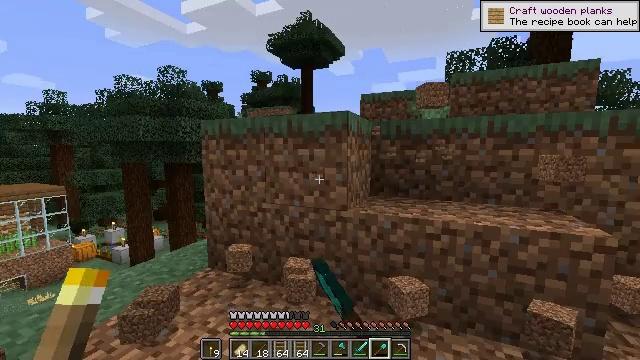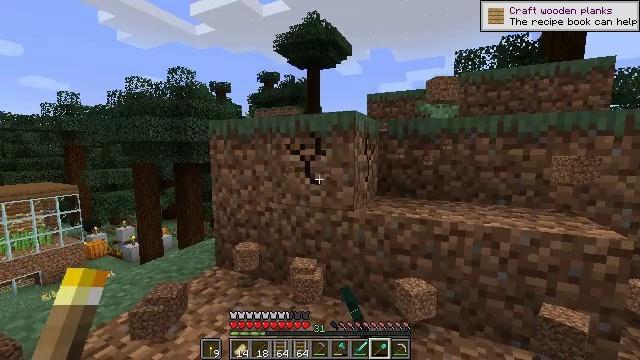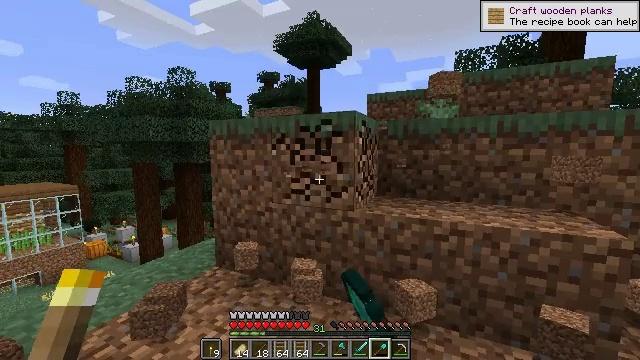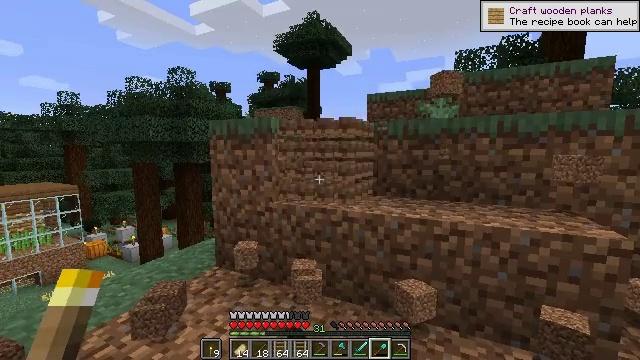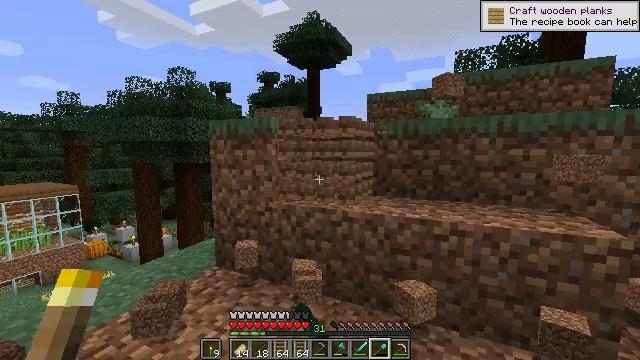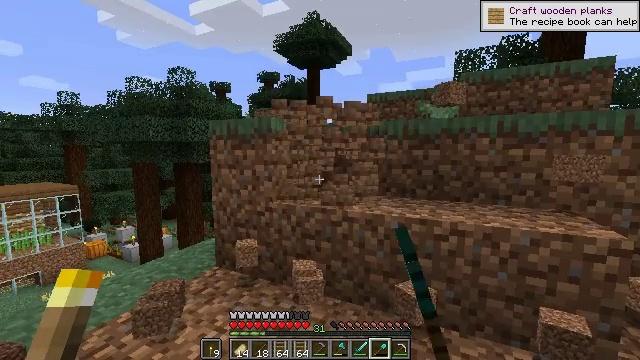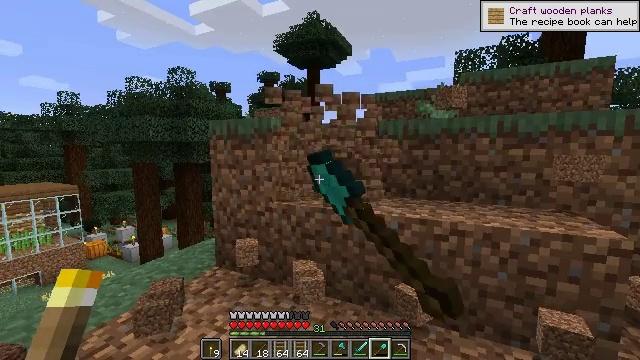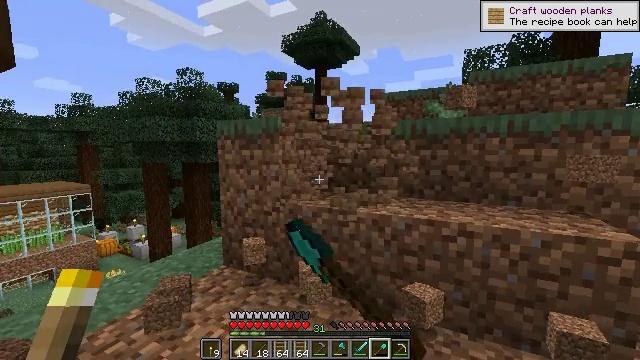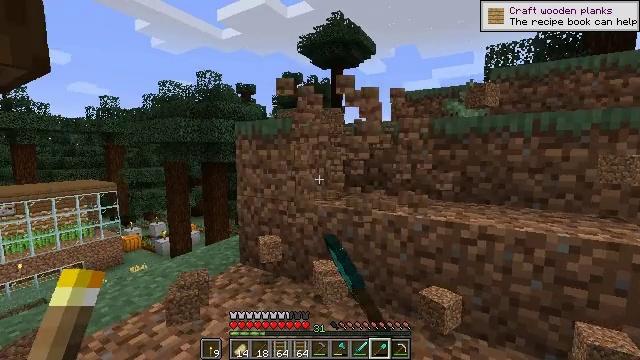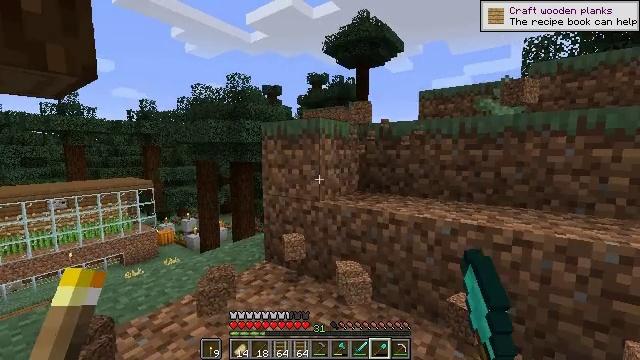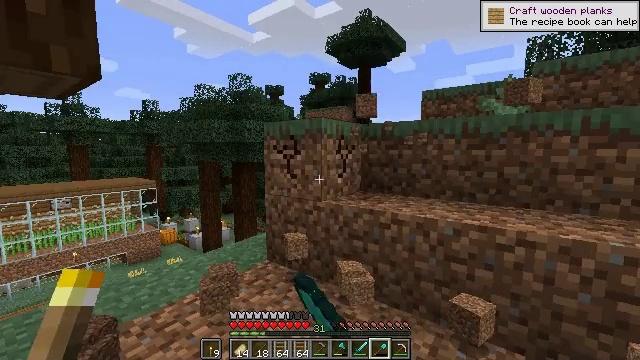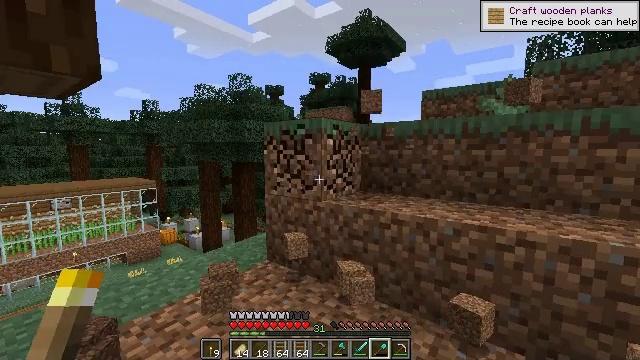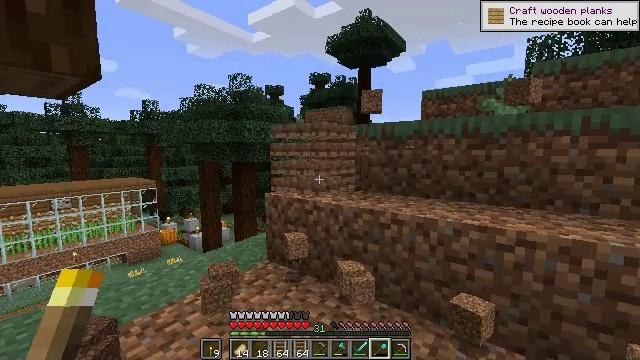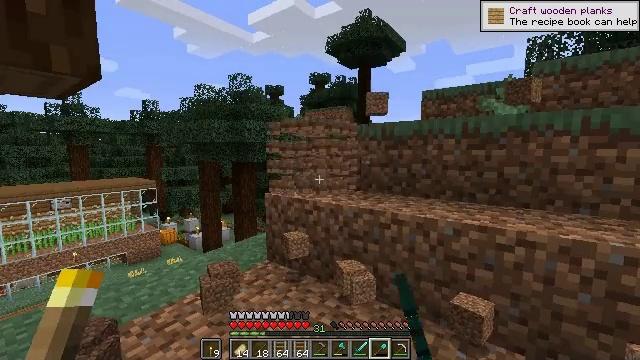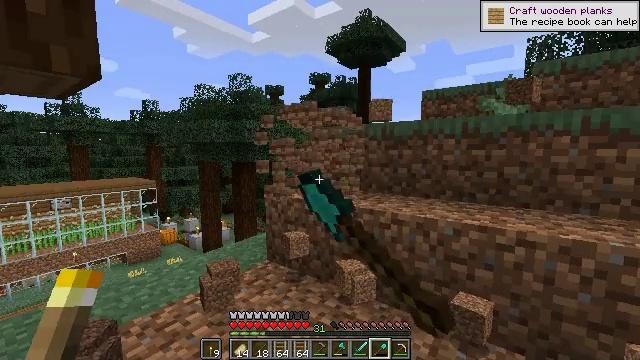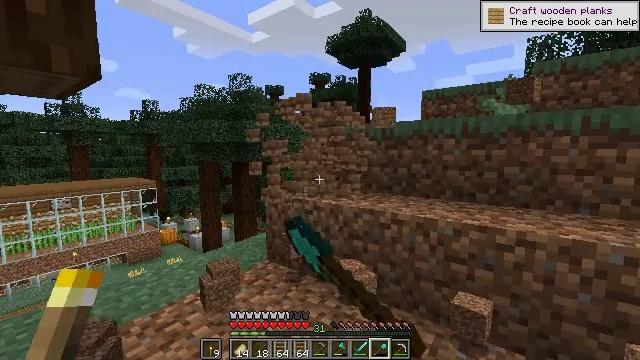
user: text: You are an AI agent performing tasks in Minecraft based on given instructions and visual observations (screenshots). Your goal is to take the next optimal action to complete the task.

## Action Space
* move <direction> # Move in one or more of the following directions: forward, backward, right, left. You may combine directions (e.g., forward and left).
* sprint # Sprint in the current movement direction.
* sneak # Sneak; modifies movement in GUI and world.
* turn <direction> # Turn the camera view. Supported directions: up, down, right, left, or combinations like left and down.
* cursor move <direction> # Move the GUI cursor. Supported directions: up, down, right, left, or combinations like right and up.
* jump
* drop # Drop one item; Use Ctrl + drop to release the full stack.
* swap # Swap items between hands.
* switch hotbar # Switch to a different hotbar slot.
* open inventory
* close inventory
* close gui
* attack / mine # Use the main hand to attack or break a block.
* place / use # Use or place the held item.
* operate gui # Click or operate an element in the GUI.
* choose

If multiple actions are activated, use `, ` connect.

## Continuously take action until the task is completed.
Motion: motion action
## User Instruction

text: Gather grass block for landscaping.
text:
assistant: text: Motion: turn left, attack / mine
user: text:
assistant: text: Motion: attack / mine
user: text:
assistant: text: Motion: attack / mine
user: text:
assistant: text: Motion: attack / mine
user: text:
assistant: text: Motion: attack / mine
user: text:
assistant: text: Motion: attack / mine
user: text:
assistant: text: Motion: turn left, attack / mine
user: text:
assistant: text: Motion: turn left, attack / mine
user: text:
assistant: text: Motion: turn left, attack / mine
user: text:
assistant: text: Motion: attack / mine
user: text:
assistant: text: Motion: attack / mine
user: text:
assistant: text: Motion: attack / mine
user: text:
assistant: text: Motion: attack / mine
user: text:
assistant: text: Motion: attack / mine
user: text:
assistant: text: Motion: attack / mine
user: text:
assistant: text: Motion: attack / mine
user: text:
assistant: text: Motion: attack / mine